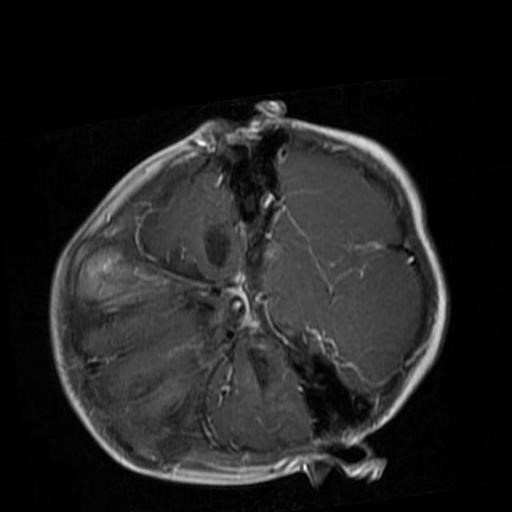
Label: brain_glioma